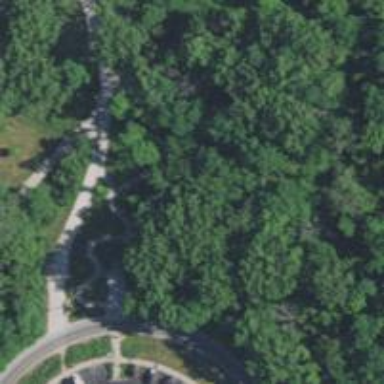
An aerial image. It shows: Path with excellent visibility for trail.